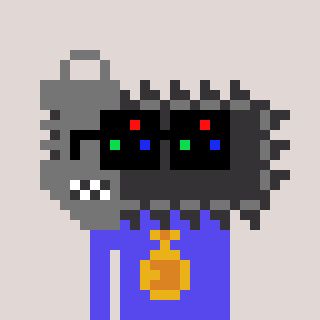
a pixel art character with square black sunglasses, a chainsaw-shaped head and a computerblue-colored body on a warm background